Question: What is the reading of the measurement in the image?
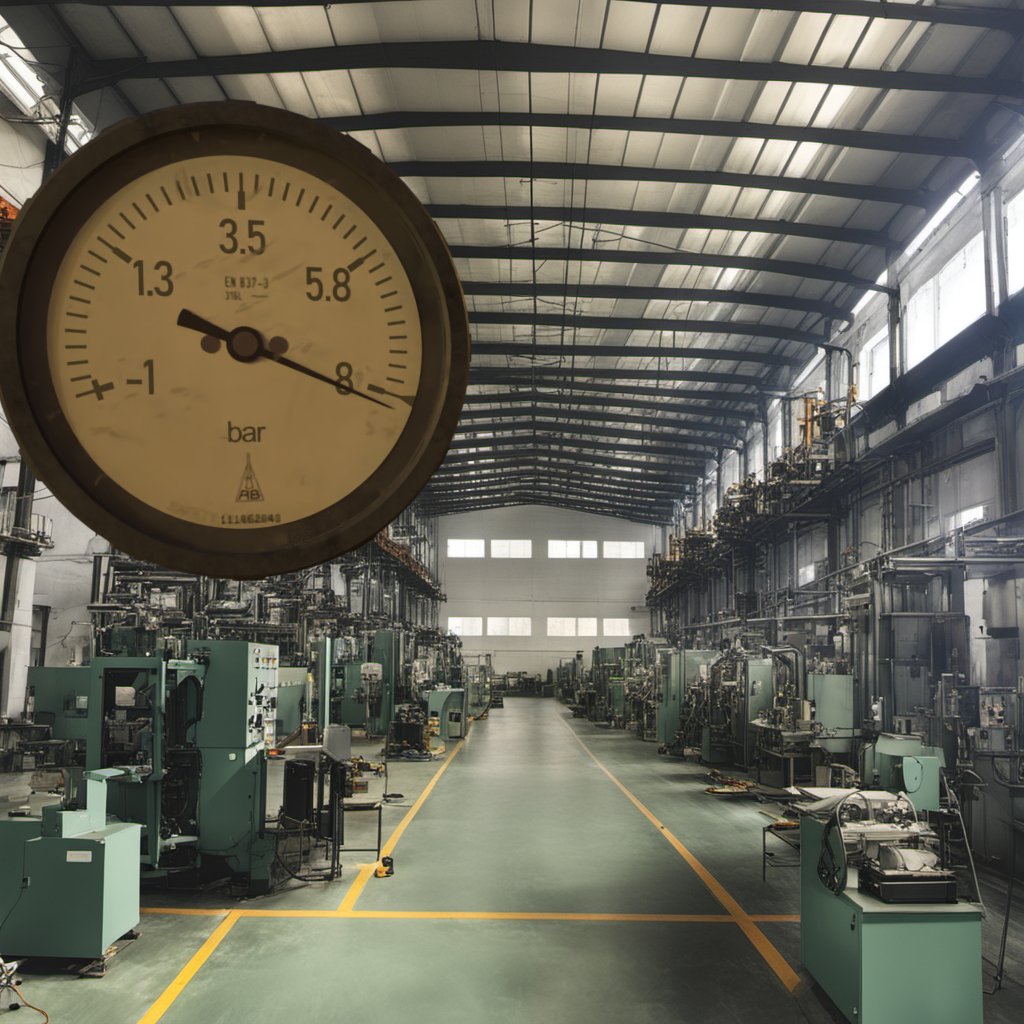
Answer: The result is 8.11
Question: What is the range of the measurement shown in the image?
Answer: The range is from -1 to 8
Question: What is the minimum and maximum reading range of this measurement?
Answer: The minimum value is -1 and the maximum value is 8